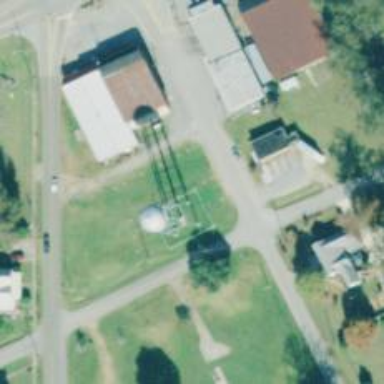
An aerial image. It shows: Water tower that is man-made.